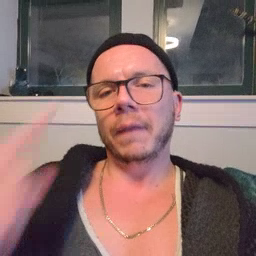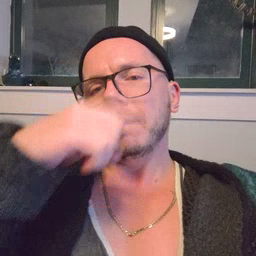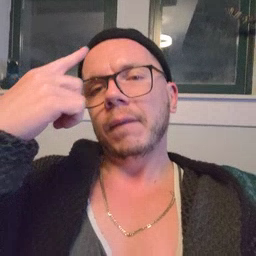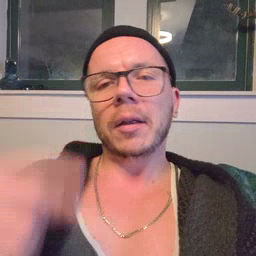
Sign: face